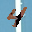
Label: 4